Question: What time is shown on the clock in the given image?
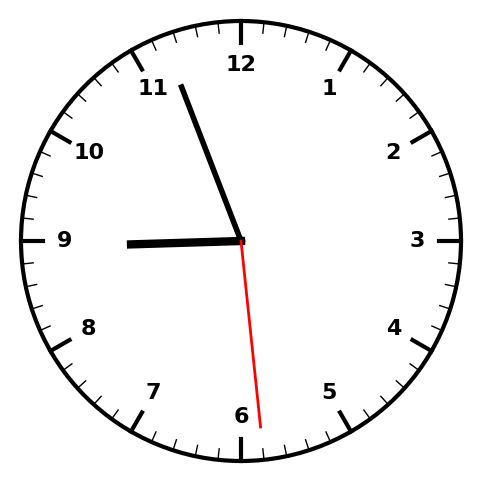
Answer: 08:56:29